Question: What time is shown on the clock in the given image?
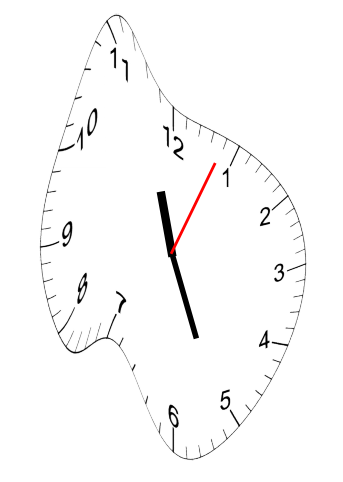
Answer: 11:26:04